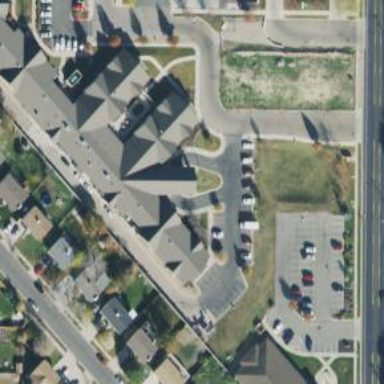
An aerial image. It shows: Parking space is available.